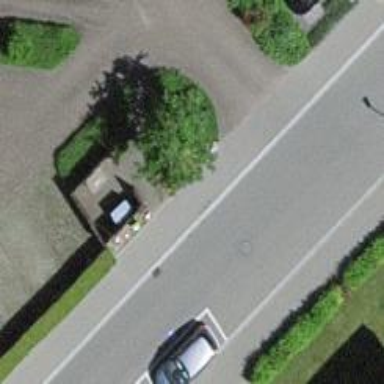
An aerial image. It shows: Footway surfaced with paving stones.